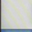
Piece: xx